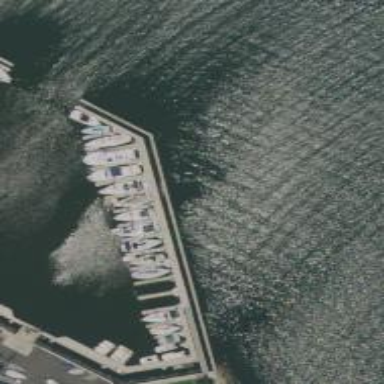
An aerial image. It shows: Man-made pier.